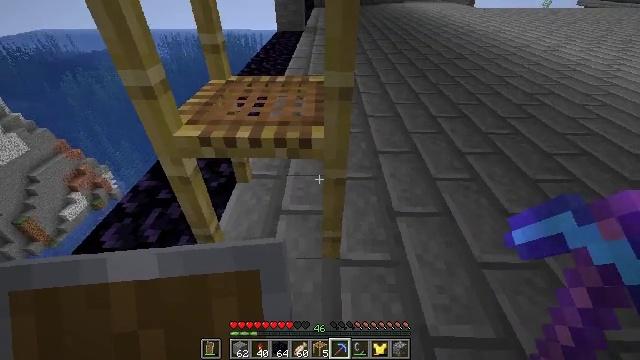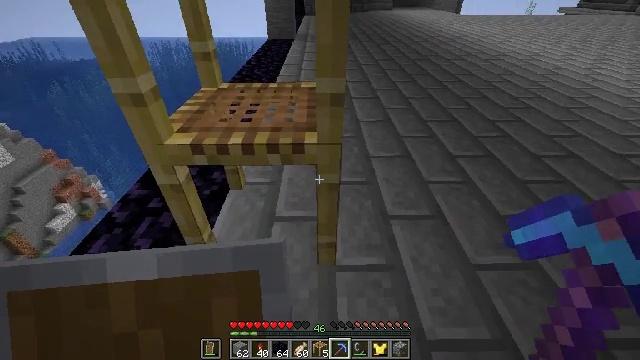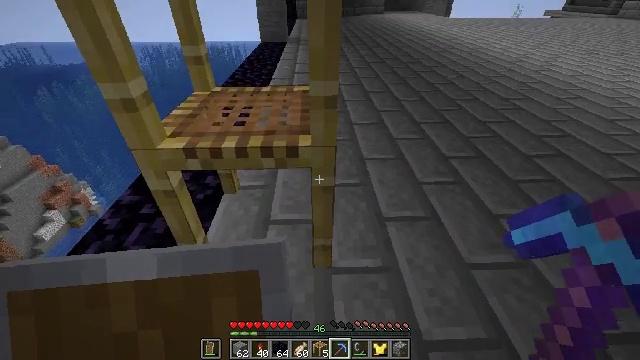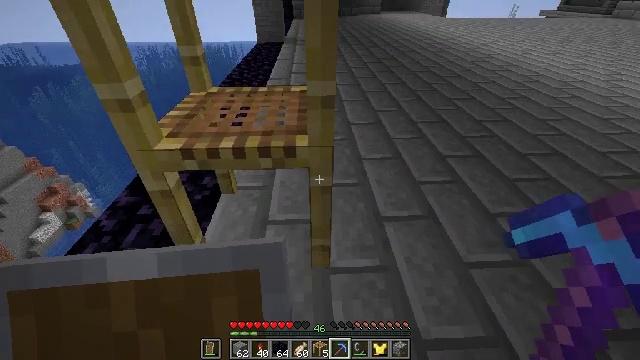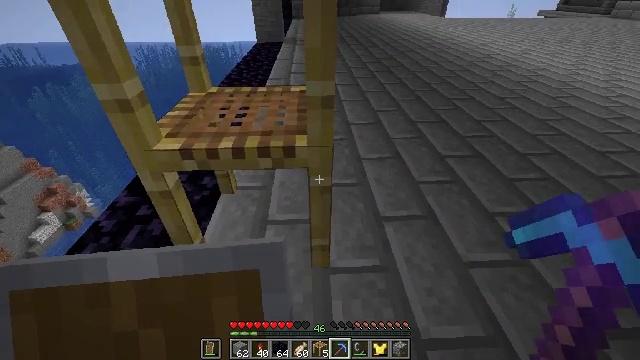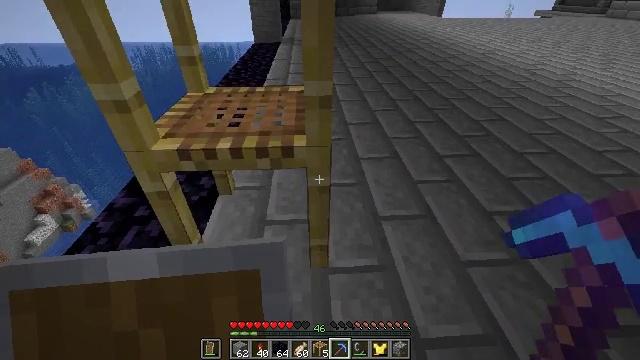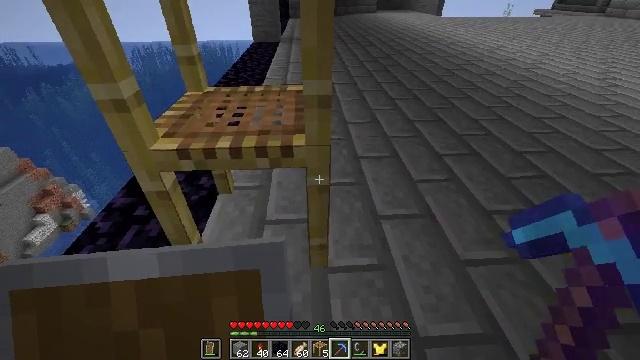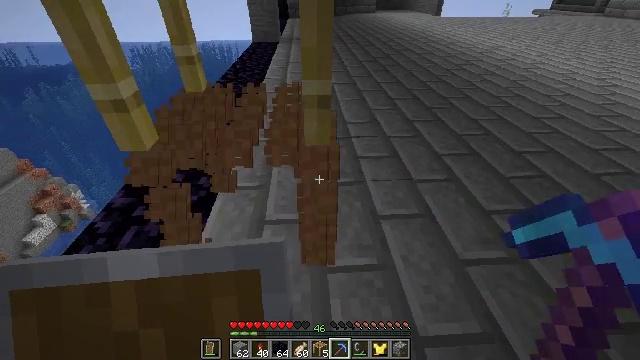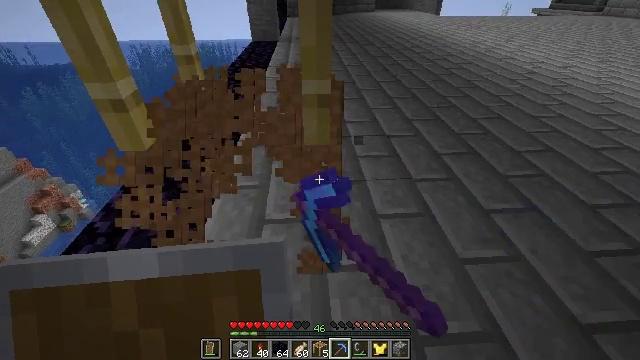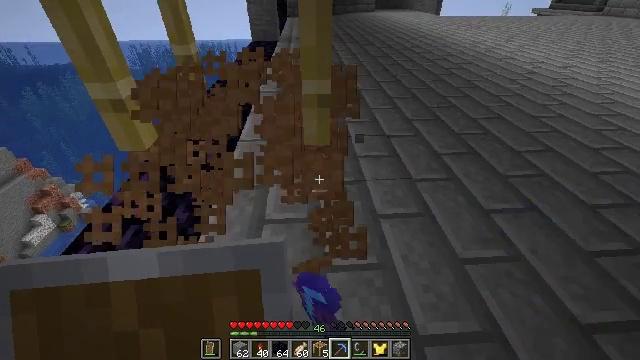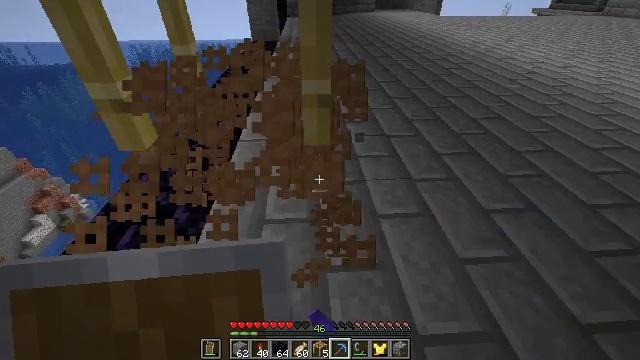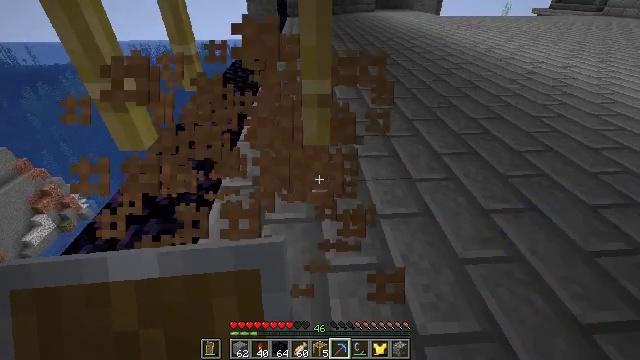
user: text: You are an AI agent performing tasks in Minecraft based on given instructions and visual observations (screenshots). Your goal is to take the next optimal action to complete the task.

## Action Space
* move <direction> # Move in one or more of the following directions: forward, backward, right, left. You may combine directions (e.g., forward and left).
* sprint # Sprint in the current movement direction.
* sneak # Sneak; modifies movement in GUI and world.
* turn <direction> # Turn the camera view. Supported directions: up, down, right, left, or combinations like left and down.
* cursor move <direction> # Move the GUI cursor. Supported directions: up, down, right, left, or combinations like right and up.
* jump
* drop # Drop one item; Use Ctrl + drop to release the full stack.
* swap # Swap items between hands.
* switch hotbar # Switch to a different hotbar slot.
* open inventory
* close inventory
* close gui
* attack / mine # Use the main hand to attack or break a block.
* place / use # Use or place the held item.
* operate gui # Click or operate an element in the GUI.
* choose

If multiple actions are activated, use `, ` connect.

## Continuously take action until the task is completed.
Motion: motion action
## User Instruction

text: Remove the scaffolding structure.
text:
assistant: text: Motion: turn right and up
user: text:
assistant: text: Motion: turn right
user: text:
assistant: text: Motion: no_op
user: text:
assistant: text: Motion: no_op
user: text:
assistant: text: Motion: no_op
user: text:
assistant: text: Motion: no_op
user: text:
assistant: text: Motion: attack / mine
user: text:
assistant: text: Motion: attack / mine
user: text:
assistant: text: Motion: no_op
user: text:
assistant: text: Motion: no_op
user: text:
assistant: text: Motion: no_op
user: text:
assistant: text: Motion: no_op